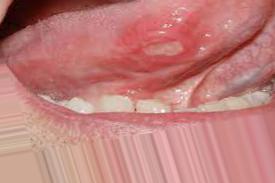
Condition: Mouth Ulcer